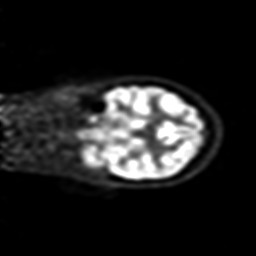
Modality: PET
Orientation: coronal
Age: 36
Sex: female
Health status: ill